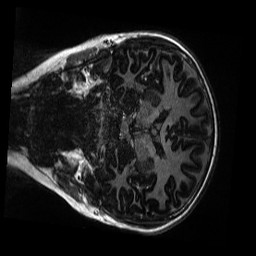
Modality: MP2RAGE
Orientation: coronal
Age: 10
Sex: female
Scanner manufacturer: siemens
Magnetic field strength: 3 T
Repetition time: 4 s
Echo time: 0.00303 s